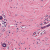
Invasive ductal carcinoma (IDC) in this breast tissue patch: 0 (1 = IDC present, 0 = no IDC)